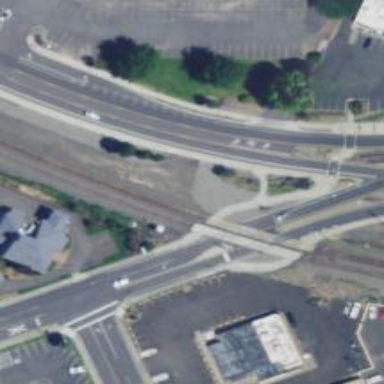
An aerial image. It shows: Crossing for the railway.